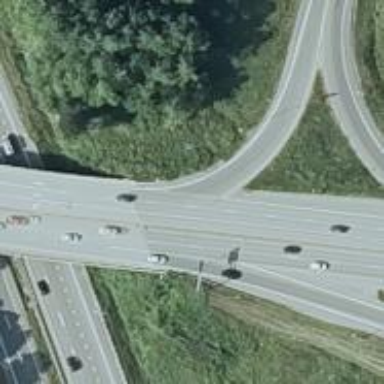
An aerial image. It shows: Asphalt motorway link.